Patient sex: M
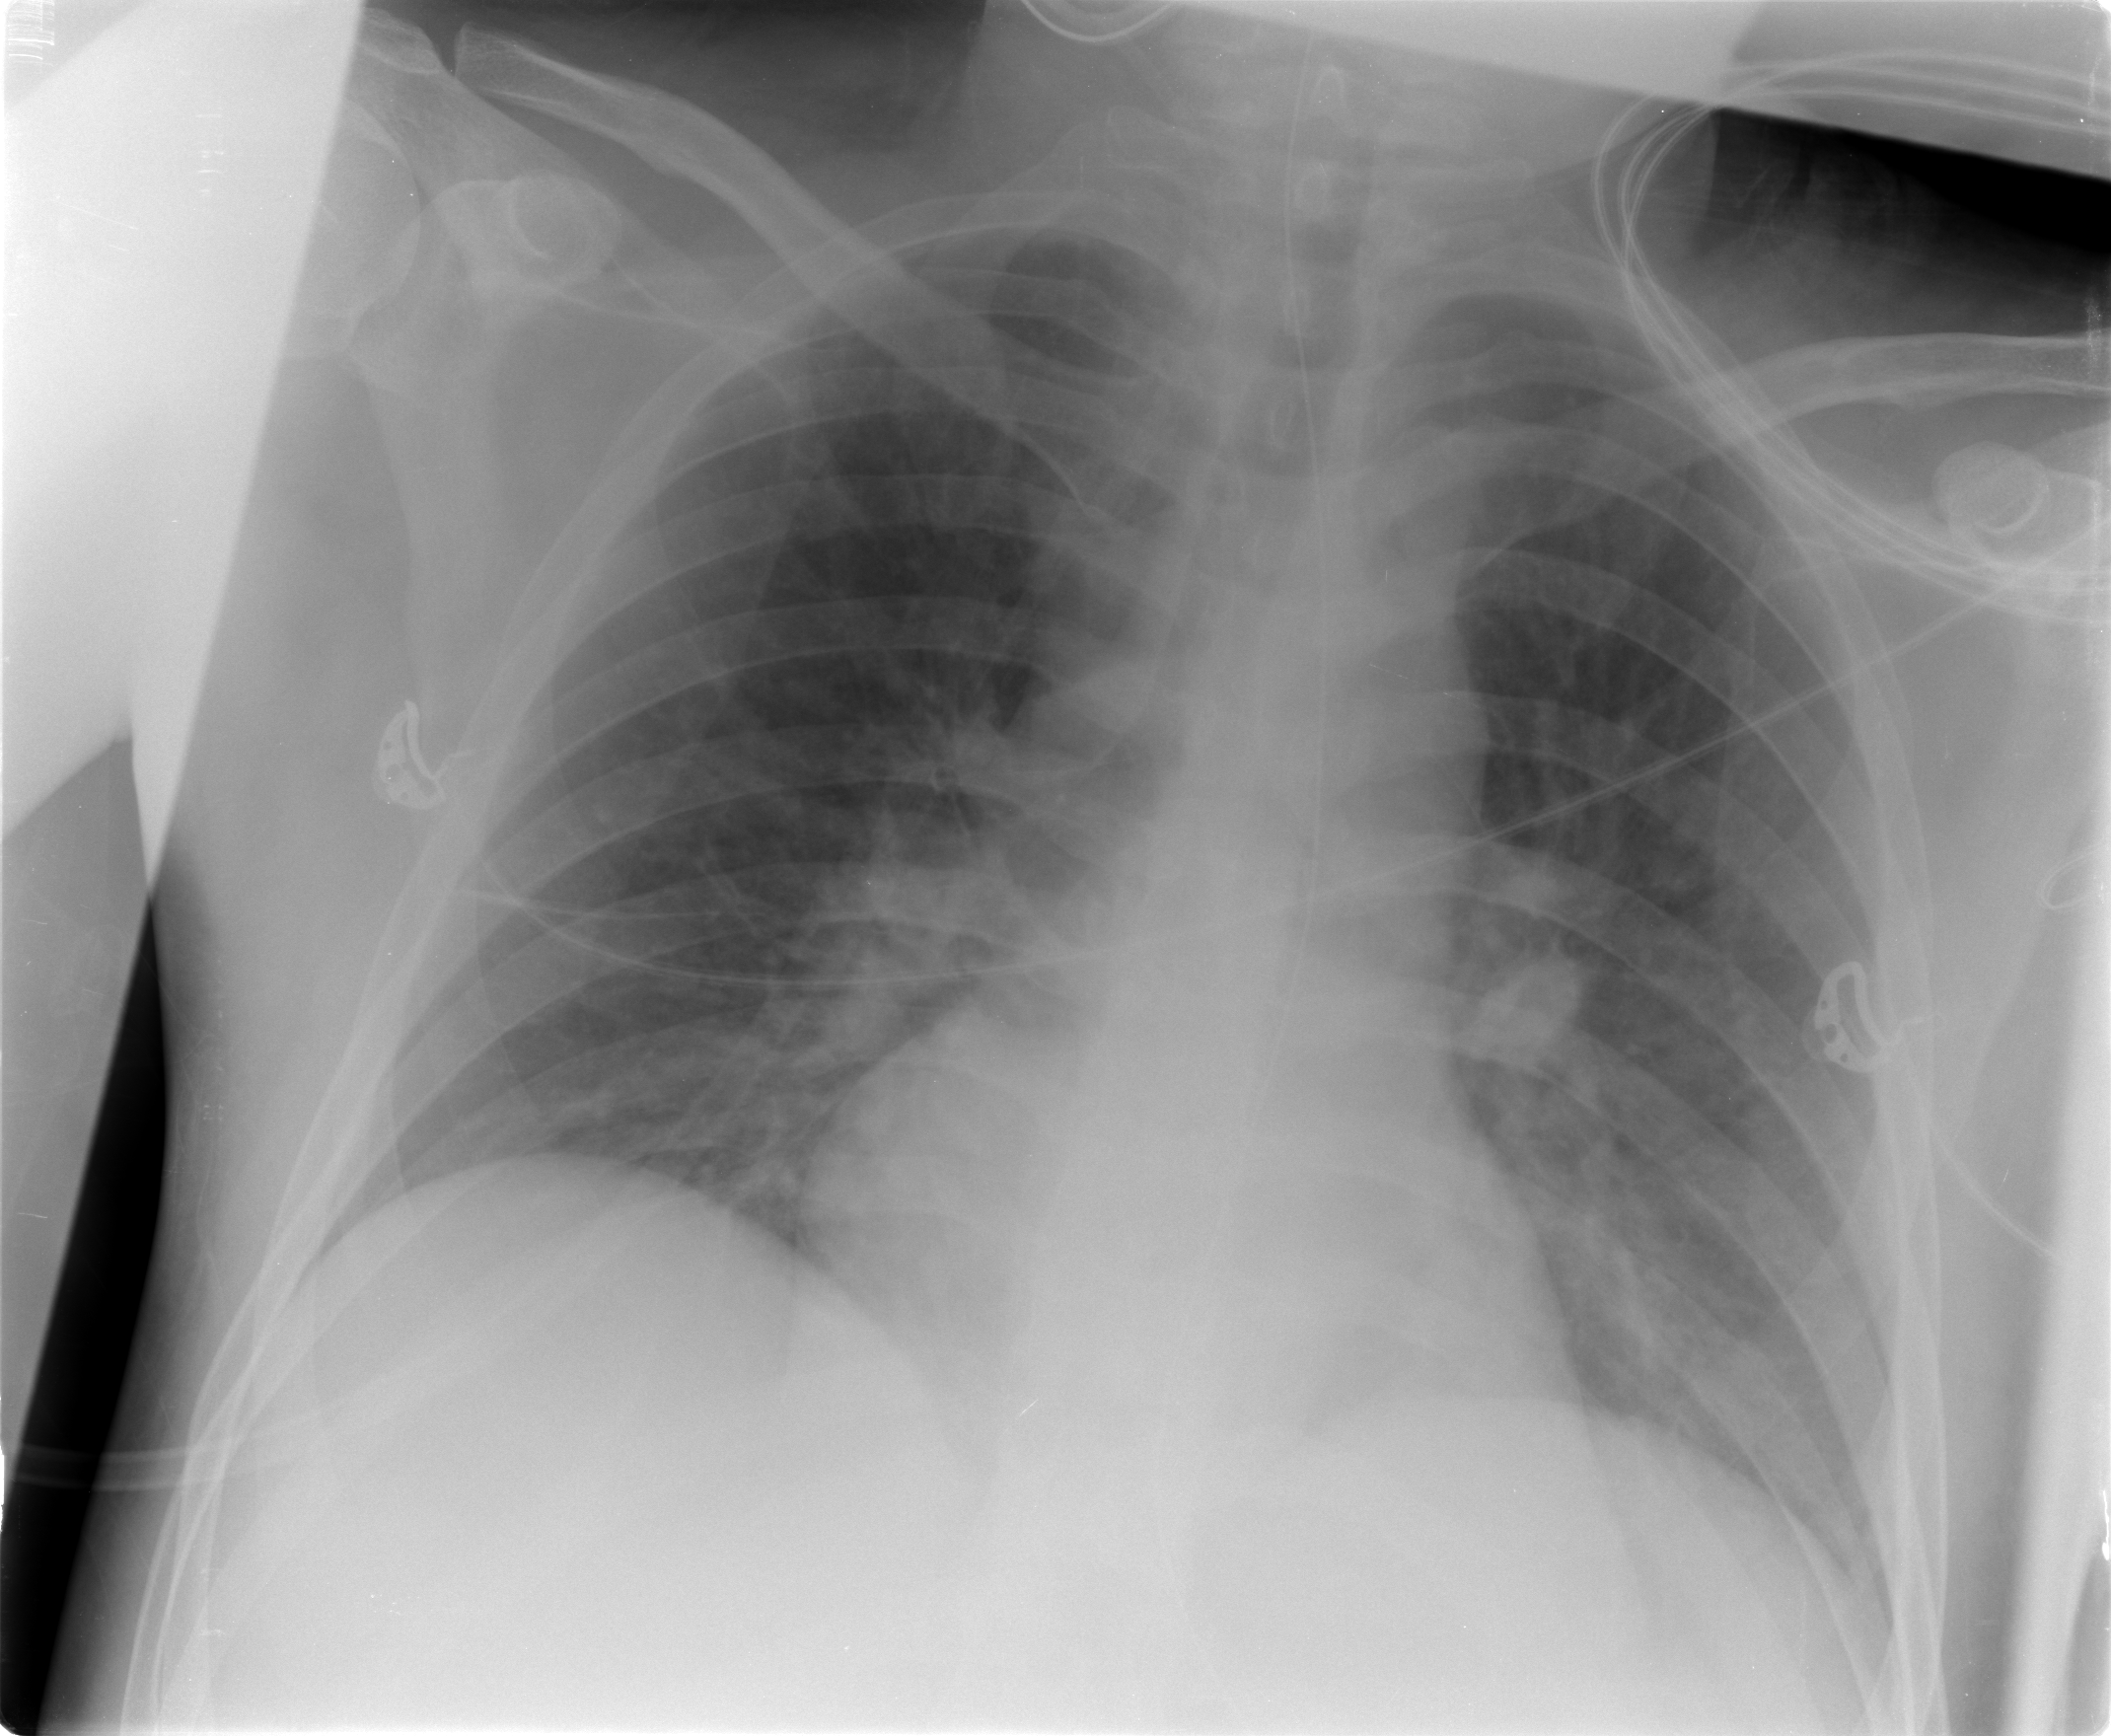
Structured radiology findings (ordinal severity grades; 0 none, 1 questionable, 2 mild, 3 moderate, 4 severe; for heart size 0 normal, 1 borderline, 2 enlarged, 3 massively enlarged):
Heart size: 0
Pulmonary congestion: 2
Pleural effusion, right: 2
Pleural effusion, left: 2
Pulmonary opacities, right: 1
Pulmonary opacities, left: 1
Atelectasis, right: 2
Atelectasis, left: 2